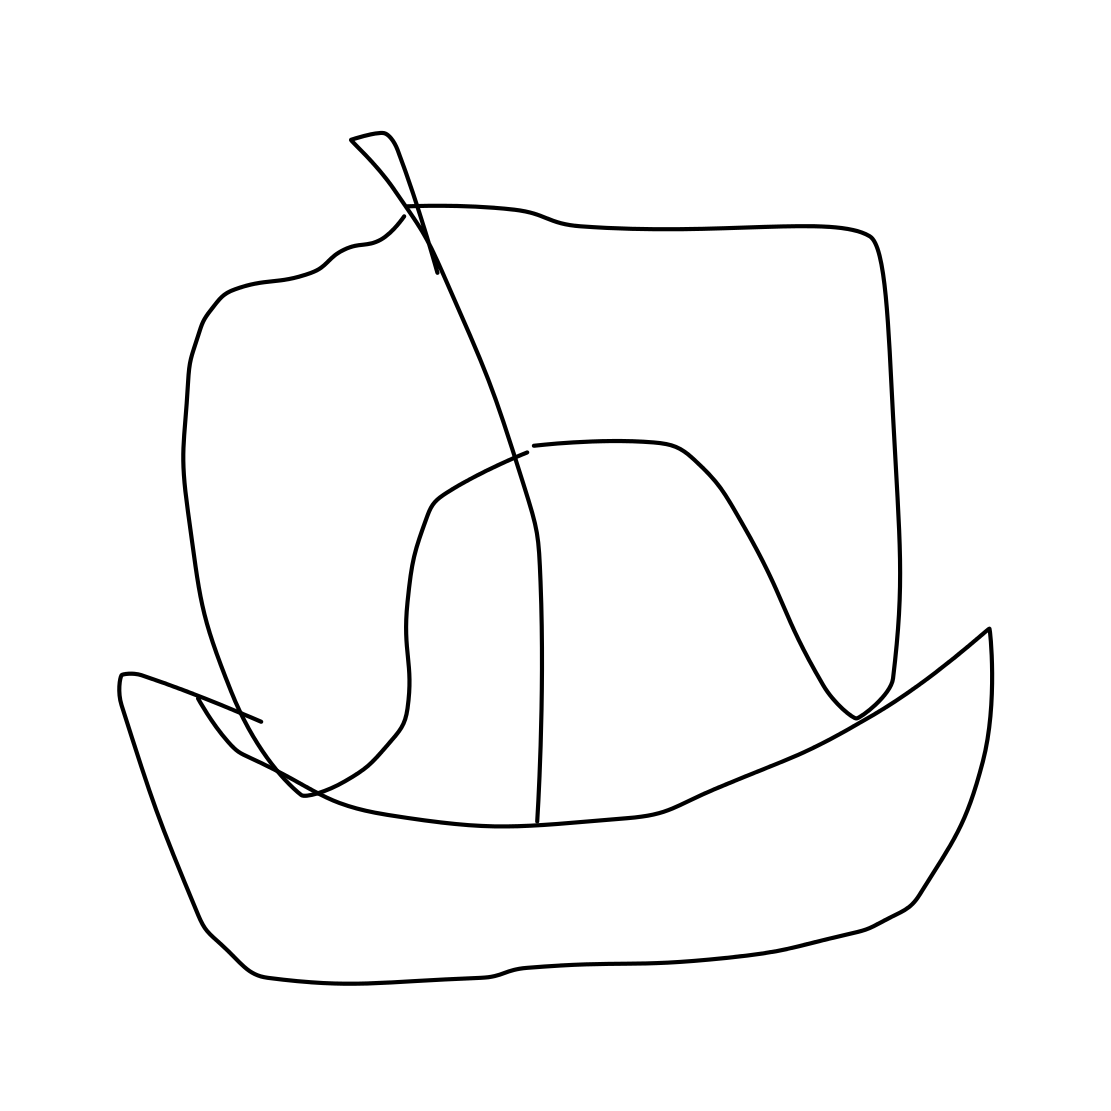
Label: sailboat